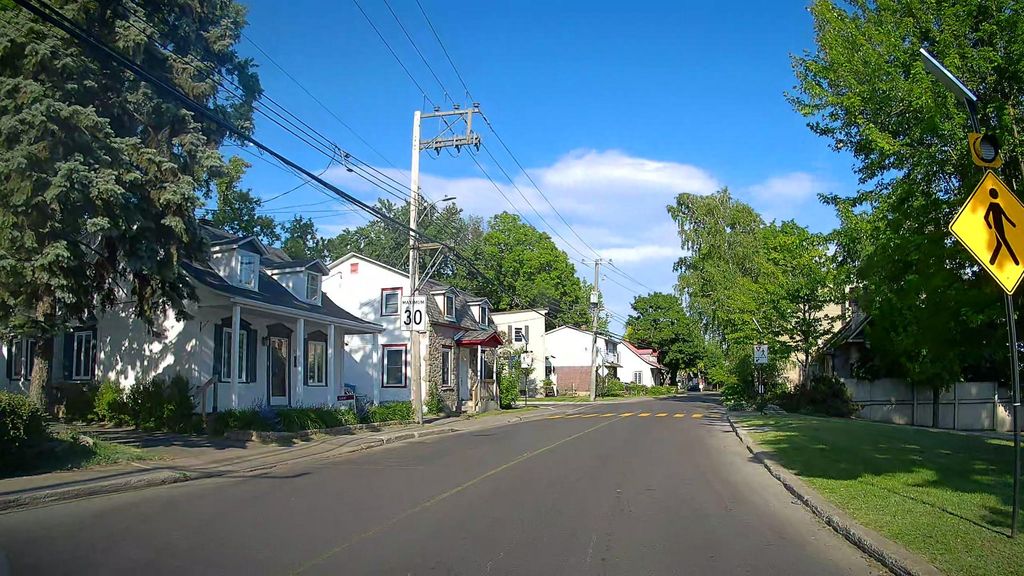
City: montreal